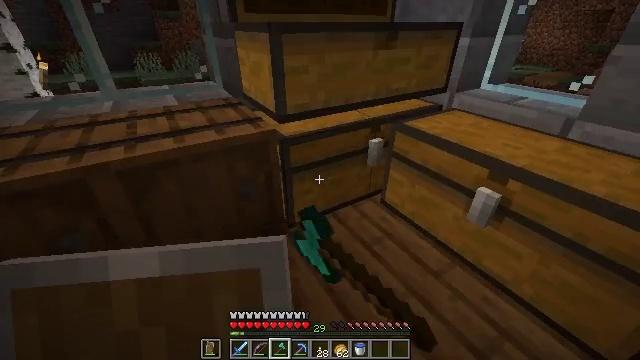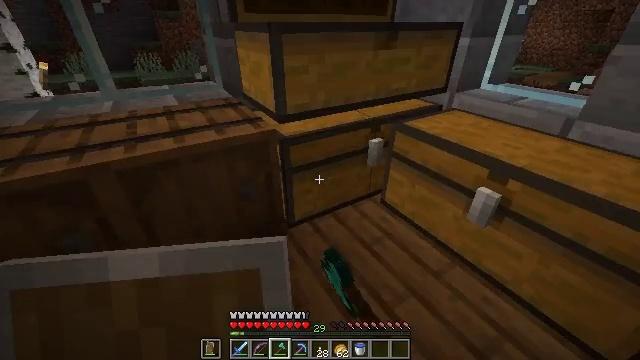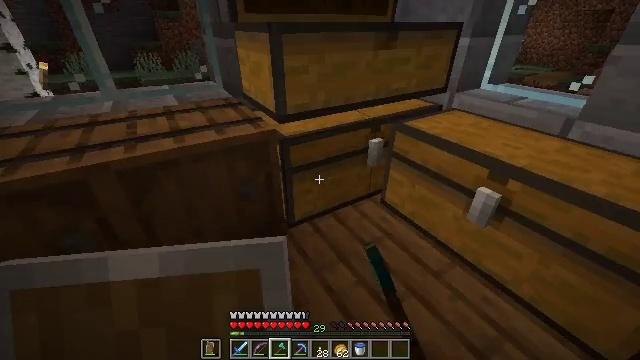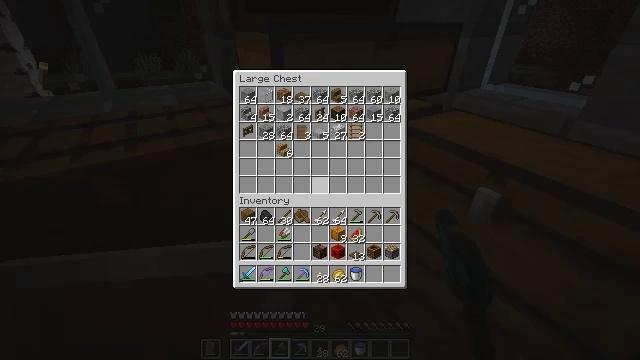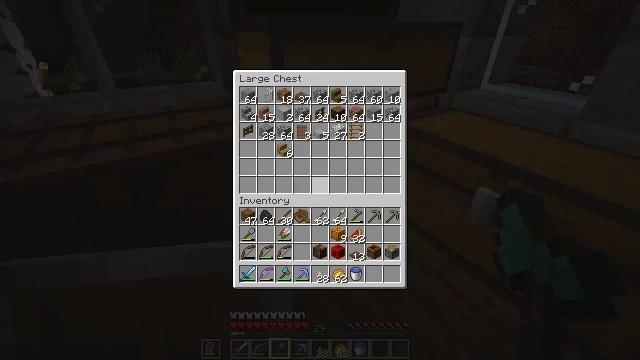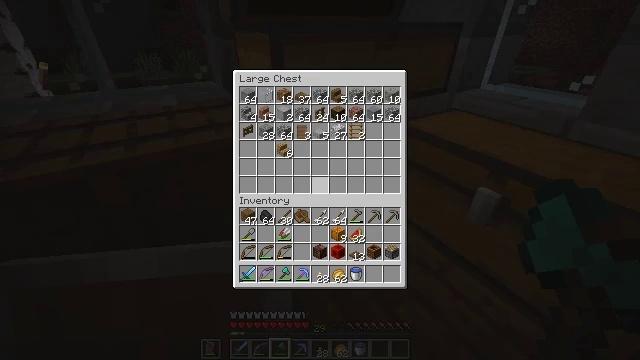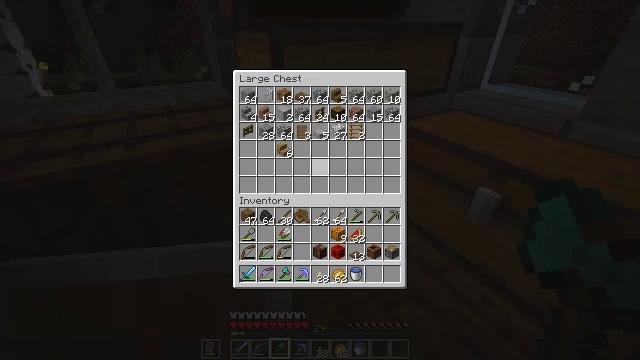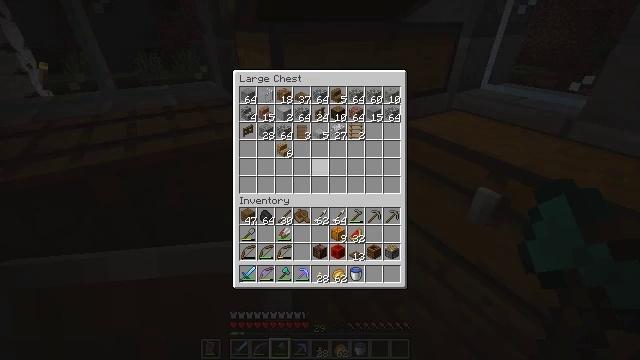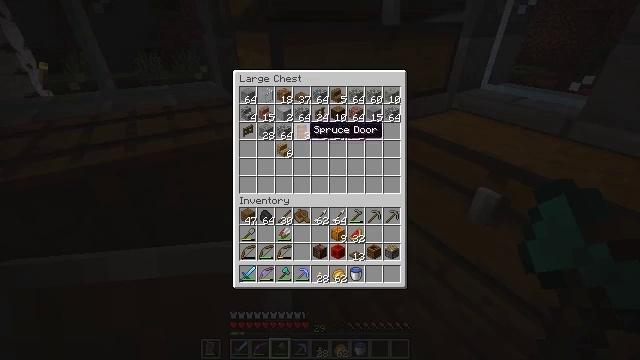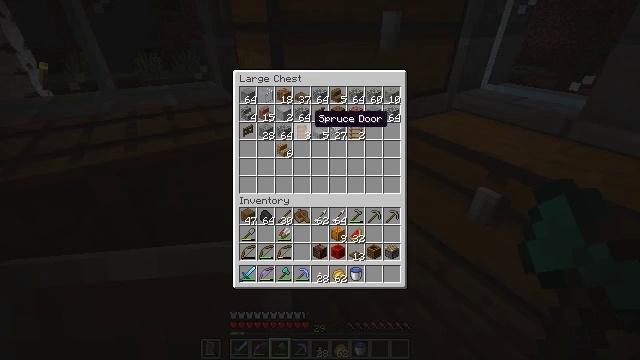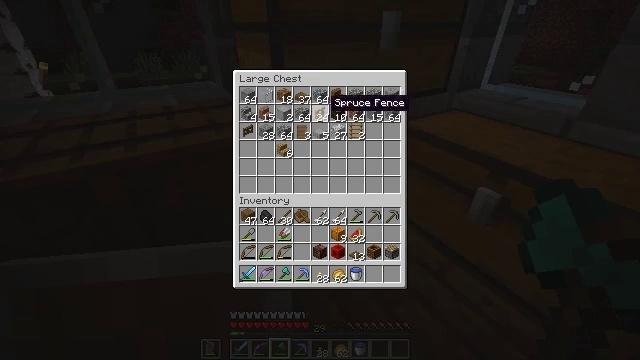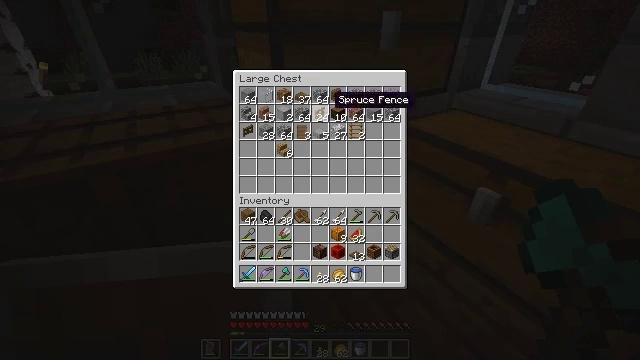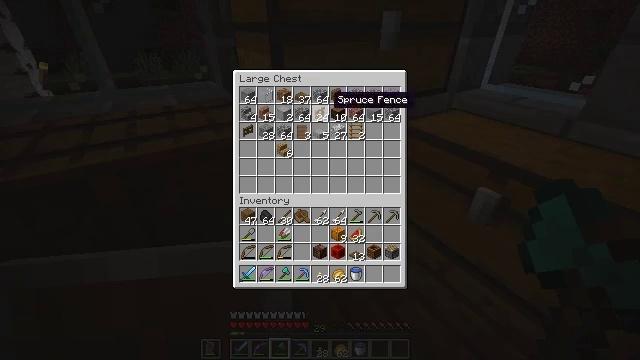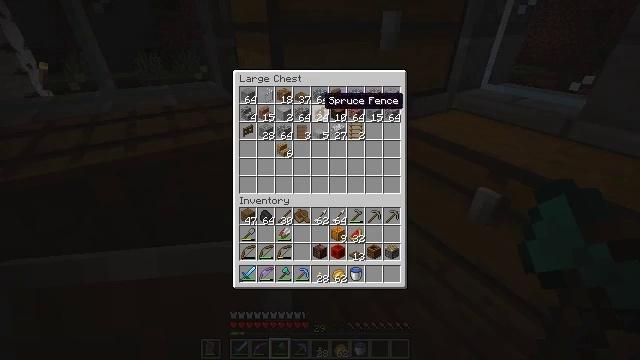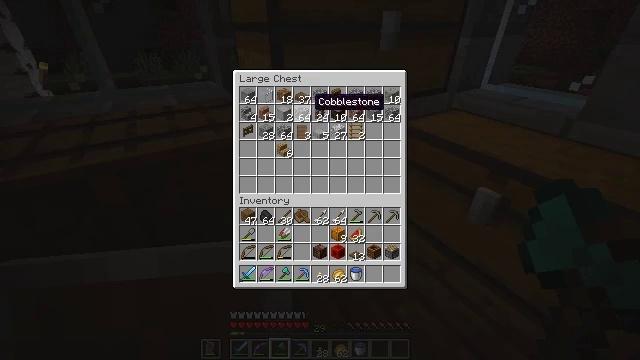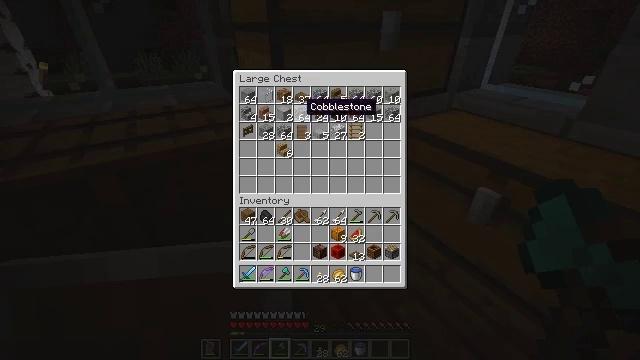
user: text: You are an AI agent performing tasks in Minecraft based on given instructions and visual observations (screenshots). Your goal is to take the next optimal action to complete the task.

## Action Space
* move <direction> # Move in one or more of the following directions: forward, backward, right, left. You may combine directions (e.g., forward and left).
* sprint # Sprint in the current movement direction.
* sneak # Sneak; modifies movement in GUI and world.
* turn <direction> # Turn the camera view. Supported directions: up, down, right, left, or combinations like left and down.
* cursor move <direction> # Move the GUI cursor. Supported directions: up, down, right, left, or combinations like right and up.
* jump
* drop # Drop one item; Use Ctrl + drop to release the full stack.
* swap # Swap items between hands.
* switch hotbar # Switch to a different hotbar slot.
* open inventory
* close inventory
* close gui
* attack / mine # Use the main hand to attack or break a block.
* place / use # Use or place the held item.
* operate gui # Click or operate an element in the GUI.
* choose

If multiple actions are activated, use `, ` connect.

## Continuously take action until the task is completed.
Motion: motion action
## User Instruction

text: Combine the required materials to craft redstone.
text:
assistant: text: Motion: no_op
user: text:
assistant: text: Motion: no_op
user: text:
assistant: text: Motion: open gui
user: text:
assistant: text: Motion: no_op
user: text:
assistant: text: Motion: no_op
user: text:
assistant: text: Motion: no_op
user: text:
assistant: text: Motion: cursor move left and up
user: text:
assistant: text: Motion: sneak, cursor move left and up
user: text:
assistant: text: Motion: sneak, cursor move up
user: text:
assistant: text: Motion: sneak, cursor move right and up
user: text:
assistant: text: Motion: sneak
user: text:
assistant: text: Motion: sneak
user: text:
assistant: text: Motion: sneak, cursor move left
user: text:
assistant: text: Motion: sneak, cursor move left
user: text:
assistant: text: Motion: sneak, cursor move left
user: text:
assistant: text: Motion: sneak, cursor move left and down
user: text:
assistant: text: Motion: sneak
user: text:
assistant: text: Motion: sneak, cursor move right
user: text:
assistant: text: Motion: sneak
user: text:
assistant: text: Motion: sneak
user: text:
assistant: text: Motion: sneak
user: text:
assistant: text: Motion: sneak, cursor move right
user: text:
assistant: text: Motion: sneak, cursor move right and up
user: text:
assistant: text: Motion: sneak
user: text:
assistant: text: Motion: sneak, cursor move right and up
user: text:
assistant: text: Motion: sneak, cursor move right and down
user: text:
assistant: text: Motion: sneak, cursor move right and down
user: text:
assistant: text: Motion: sneak
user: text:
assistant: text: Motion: sneak, cursor move left and up
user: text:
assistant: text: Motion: sneak